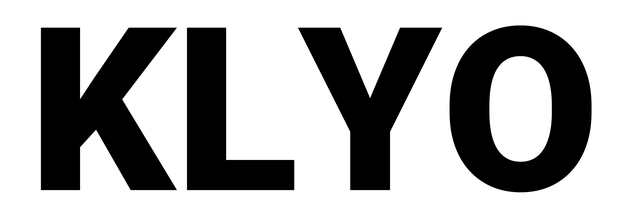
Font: Roboto_Black